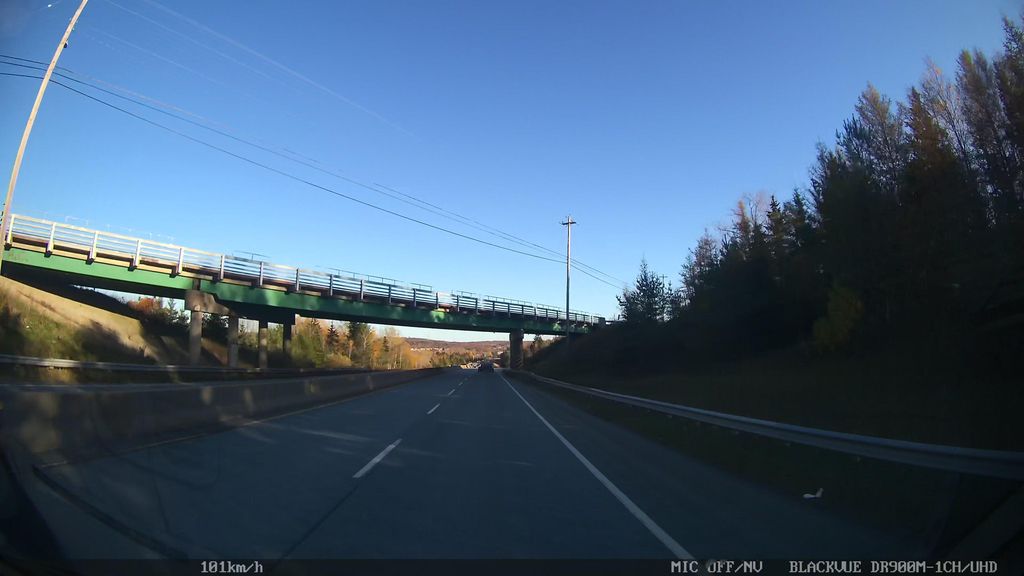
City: halifax